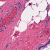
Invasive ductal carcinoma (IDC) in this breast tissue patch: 0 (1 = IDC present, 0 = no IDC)